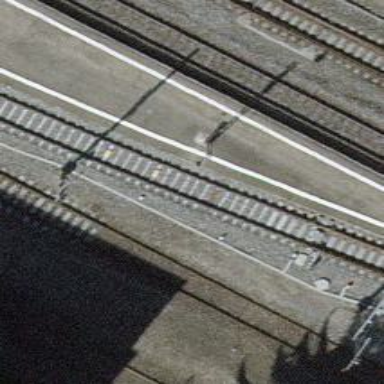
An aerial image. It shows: Railway signal.